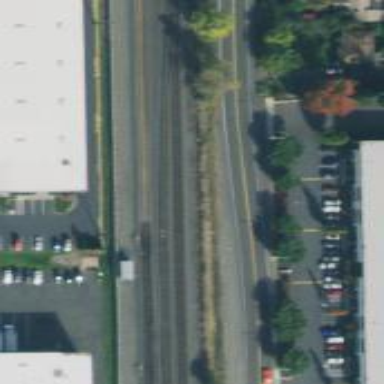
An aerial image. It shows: Railway track.